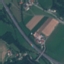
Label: Highway